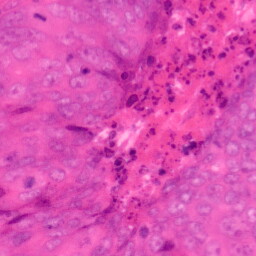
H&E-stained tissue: Colon